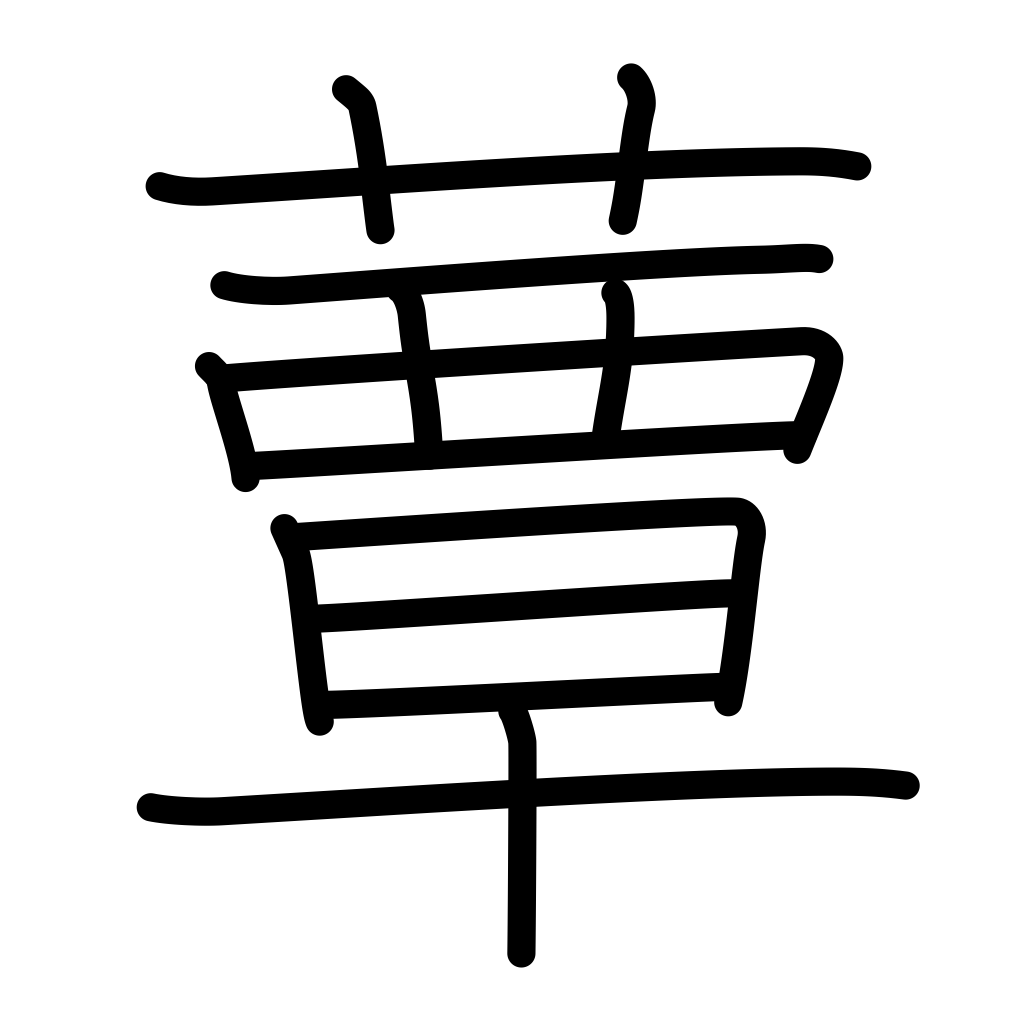
Meaning: mushroom, toadstool, fungus